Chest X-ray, PA view. Patient: 60 years old, sex F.
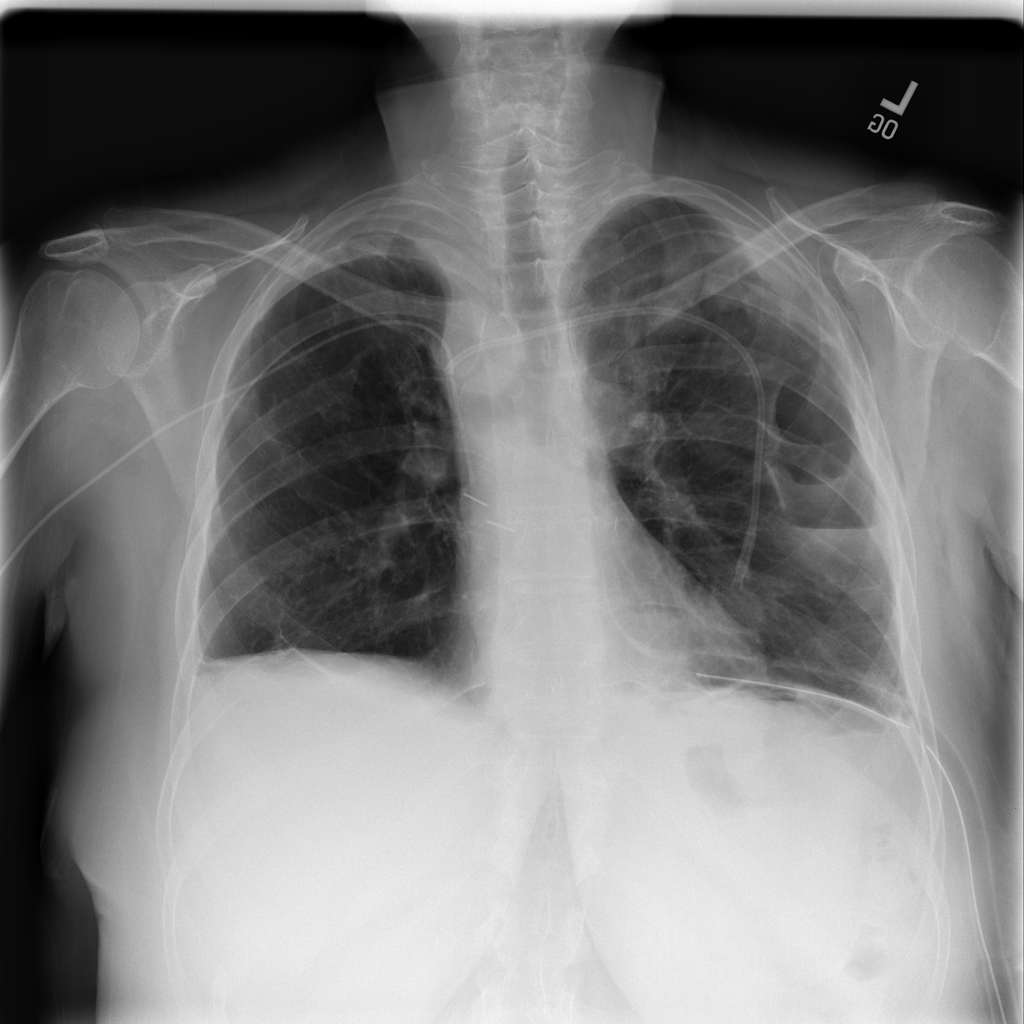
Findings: No Finding